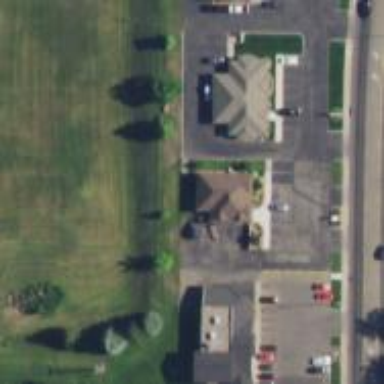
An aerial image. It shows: Healthcare clinic.